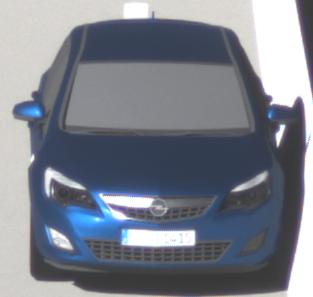
Make: Opel
Model: Astra 1.4 ecoFlex
Detailed model: Astra (J)
Model produced from: 2009/12
Model produced until: 2010/12
Doors: 5
Color: blue
Road condition: dry road
Daytime: morning or afternoon
Contrast: high contrast